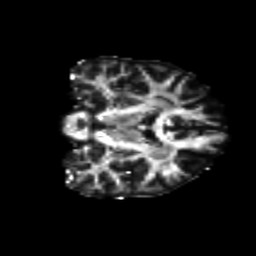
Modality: FA
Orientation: coronal
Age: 43
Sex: male
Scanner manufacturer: siemens
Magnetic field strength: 3 T
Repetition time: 8.6 s
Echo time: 0.095 s